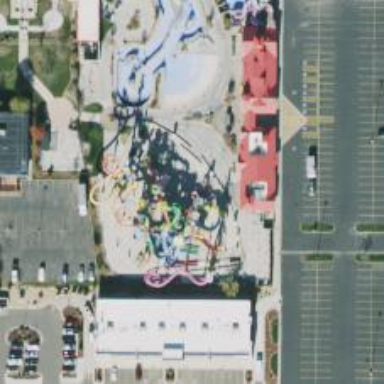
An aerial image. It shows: Water slide attraction.